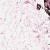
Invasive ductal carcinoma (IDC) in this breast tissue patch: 0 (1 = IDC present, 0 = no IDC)